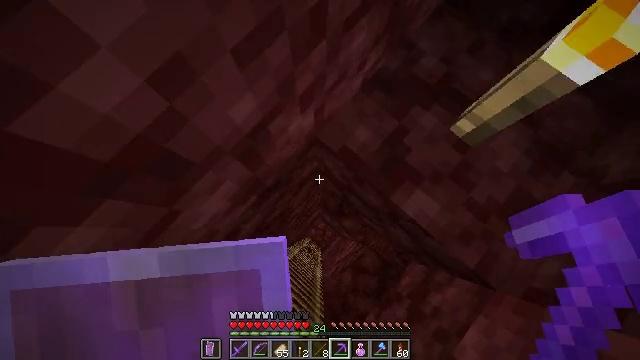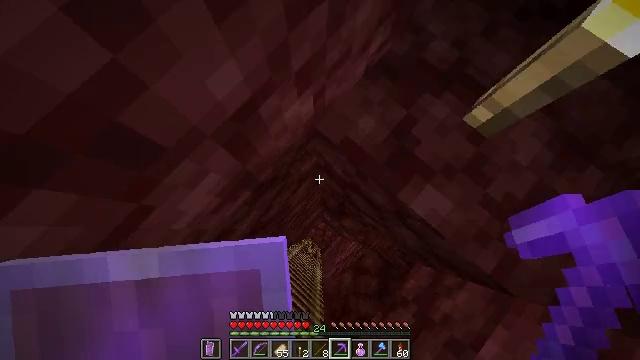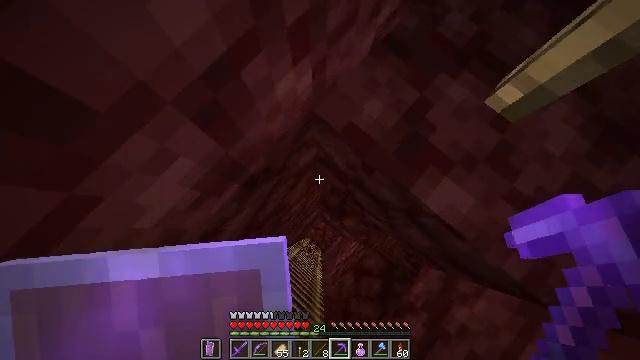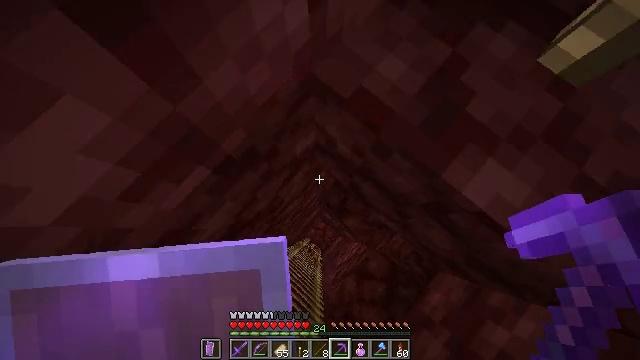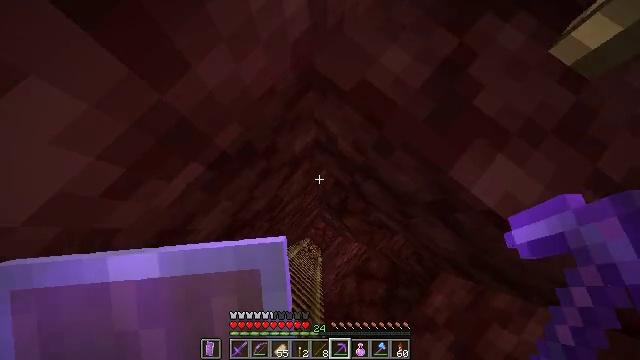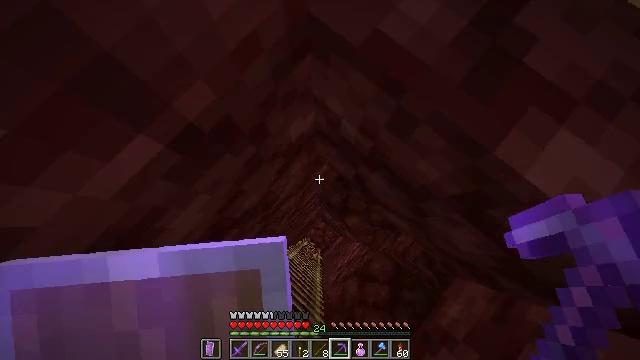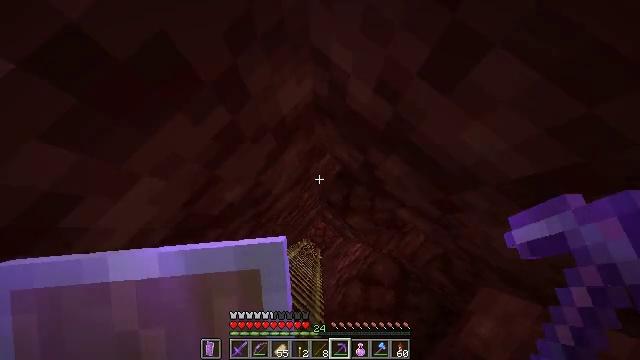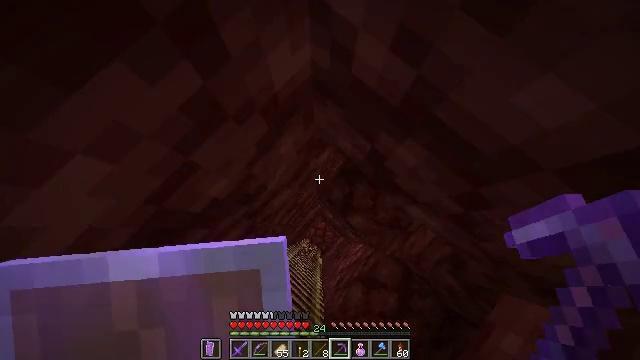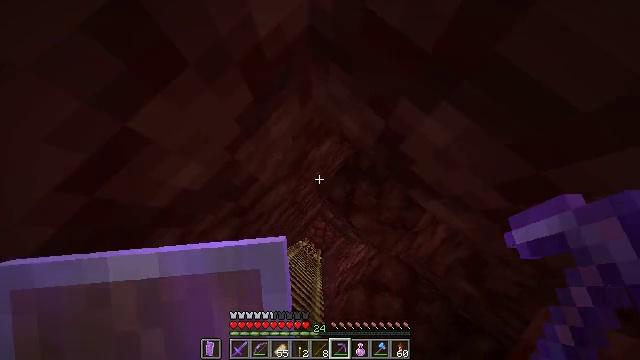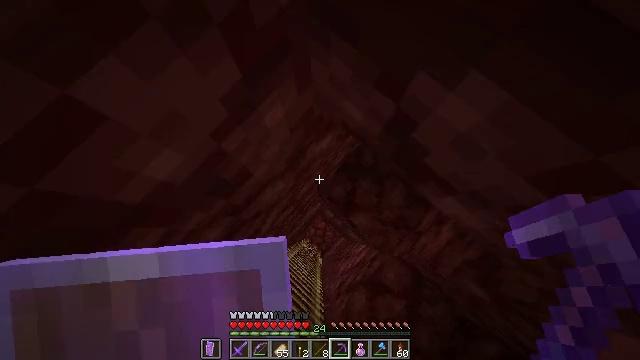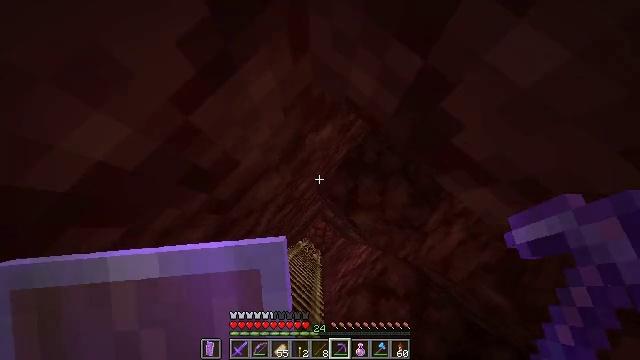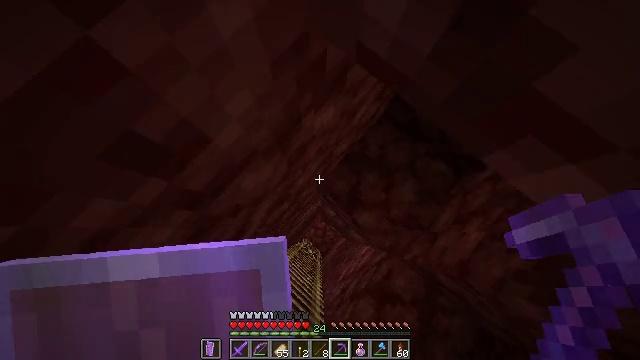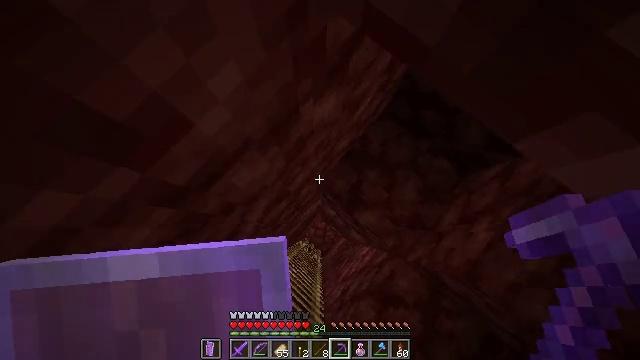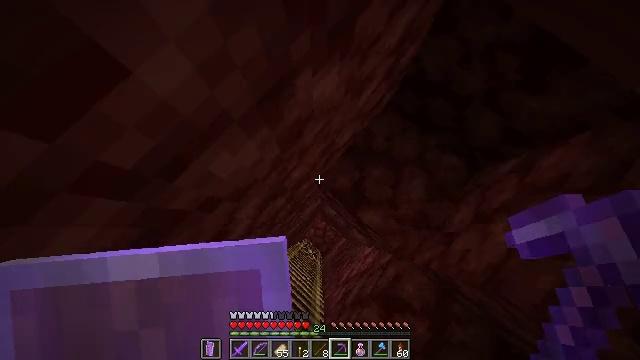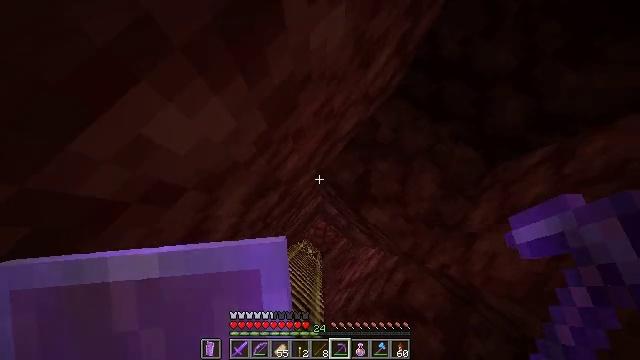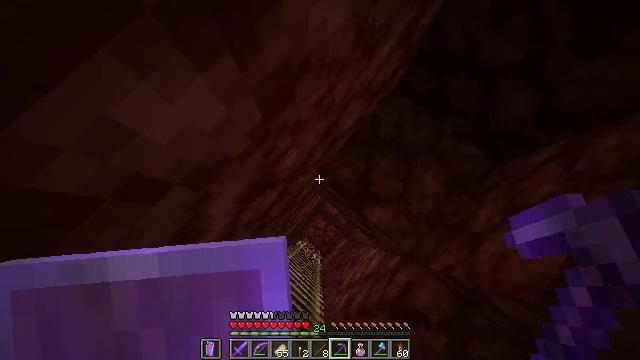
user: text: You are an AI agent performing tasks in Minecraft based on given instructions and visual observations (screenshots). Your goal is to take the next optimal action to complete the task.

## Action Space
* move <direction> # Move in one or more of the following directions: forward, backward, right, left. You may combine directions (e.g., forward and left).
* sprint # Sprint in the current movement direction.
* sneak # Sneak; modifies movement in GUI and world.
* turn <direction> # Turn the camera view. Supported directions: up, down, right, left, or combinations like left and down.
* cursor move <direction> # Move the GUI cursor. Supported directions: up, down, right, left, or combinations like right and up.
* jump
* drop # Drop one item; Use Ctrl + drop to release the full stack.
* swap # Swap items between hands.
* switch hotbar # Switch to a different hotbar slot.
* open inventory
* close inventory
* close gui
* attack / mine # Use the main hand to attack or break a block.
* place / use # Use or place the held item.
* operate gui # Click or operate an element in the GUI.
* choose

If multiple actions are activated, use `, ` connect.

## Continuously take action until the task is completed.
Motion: motion action
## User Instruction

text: Gather blackstone for crafting.
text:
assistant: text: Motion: no_op
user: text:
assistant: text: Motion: no_op
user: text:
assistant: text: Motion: no_op
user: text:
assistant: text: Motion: no_op
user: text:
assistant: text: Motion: no_op
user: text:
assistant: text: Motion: no_op
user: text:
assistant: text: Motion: no_op
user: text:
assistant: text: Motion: no_op
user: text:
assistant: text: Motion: no_op
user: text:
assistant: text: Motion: no_op
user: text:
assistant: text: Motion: no_op
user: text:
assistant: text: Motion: no_op
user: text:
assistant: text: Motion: no_op
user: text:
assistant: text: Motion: no_op
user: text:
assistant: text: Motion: no_op
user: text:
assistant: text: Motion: no_op
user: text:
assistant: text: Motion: no_op
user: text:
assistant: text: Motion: no_op
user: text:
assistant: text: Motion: no_op
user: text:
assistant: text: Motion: no_op
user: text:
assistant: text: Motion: no_op
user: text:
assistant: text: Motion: no_op
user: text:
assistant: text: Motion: no_op
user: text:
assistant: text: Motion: no_op
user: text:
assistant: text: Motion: no_op
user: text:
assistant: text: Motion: no_op
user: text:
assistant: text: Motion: no_op
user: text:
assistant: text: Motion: no_op
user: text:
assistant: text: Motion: no_op
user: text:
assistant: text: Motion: no_op